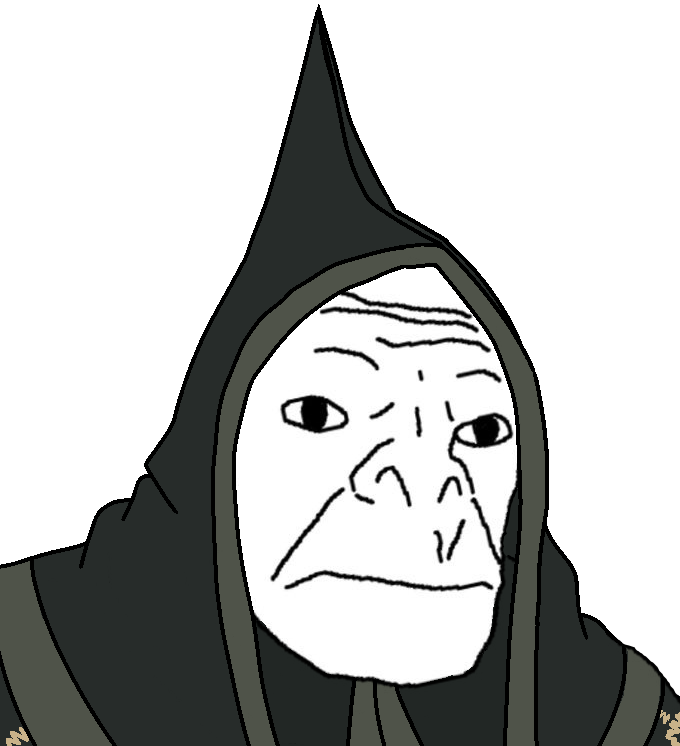
Label: 5_Craig